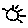
Label: sun